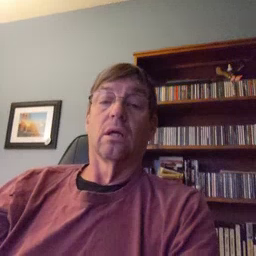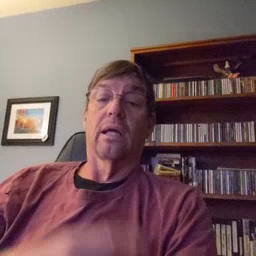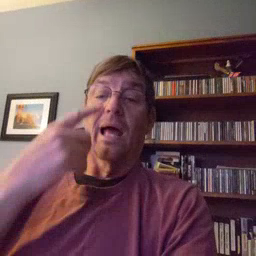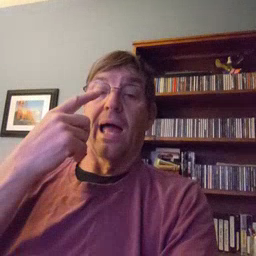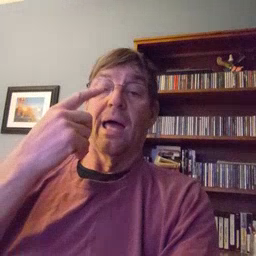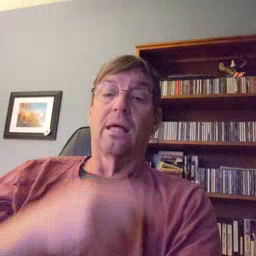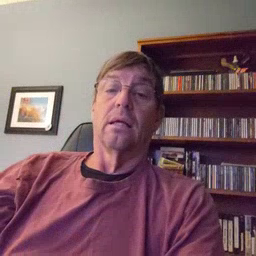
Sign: eye